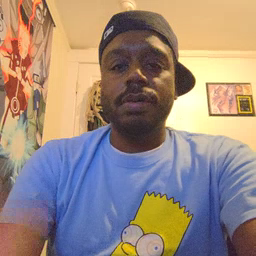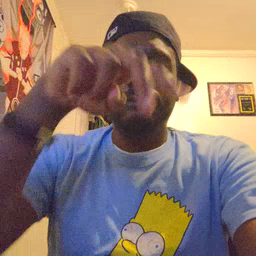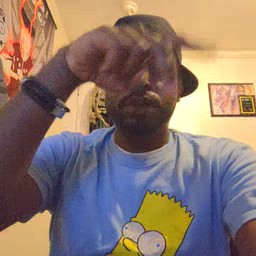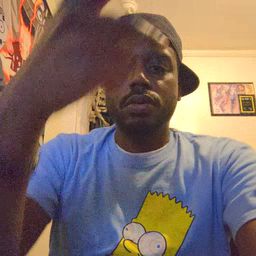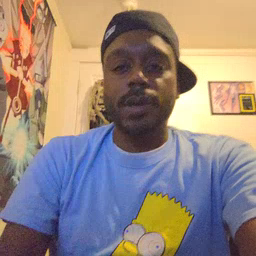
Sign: fall